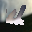
Label: 4